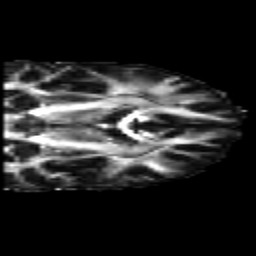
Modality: FA
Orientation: coronal
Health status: healthy
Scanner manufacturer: siemens
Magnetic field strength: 3 T
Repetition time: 10 s
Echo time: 0.092 s